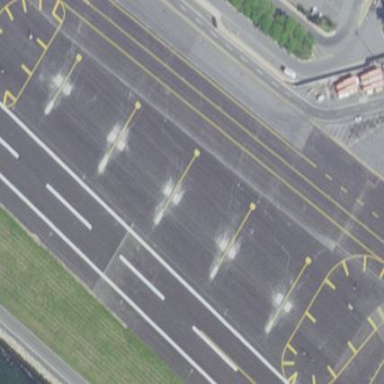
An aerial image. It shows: Apron at the airport with asphalt surface.